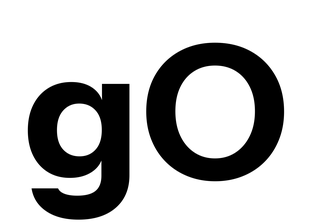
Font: InstrumentSans_Bold